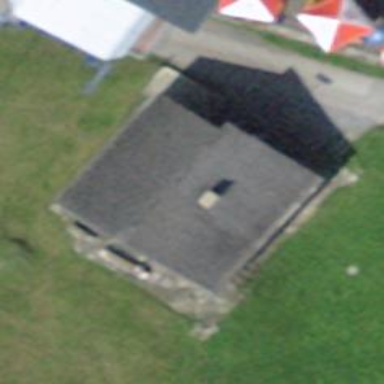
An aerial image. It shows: Building with skillion roof shape.